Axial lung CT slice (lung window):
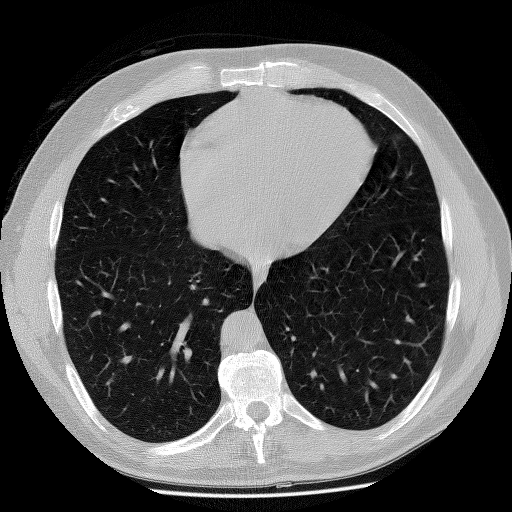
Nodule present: no